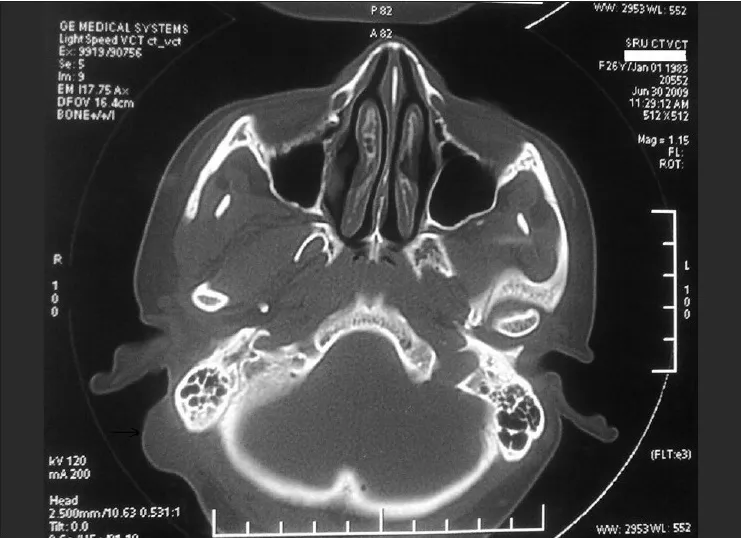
CT scan shows soft tissue mass with uninvolved mastoid bone.
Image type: radiology (ct)